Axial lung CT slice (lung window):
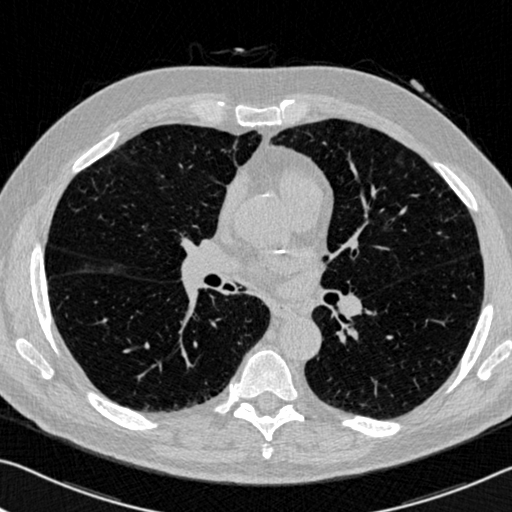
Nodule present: no